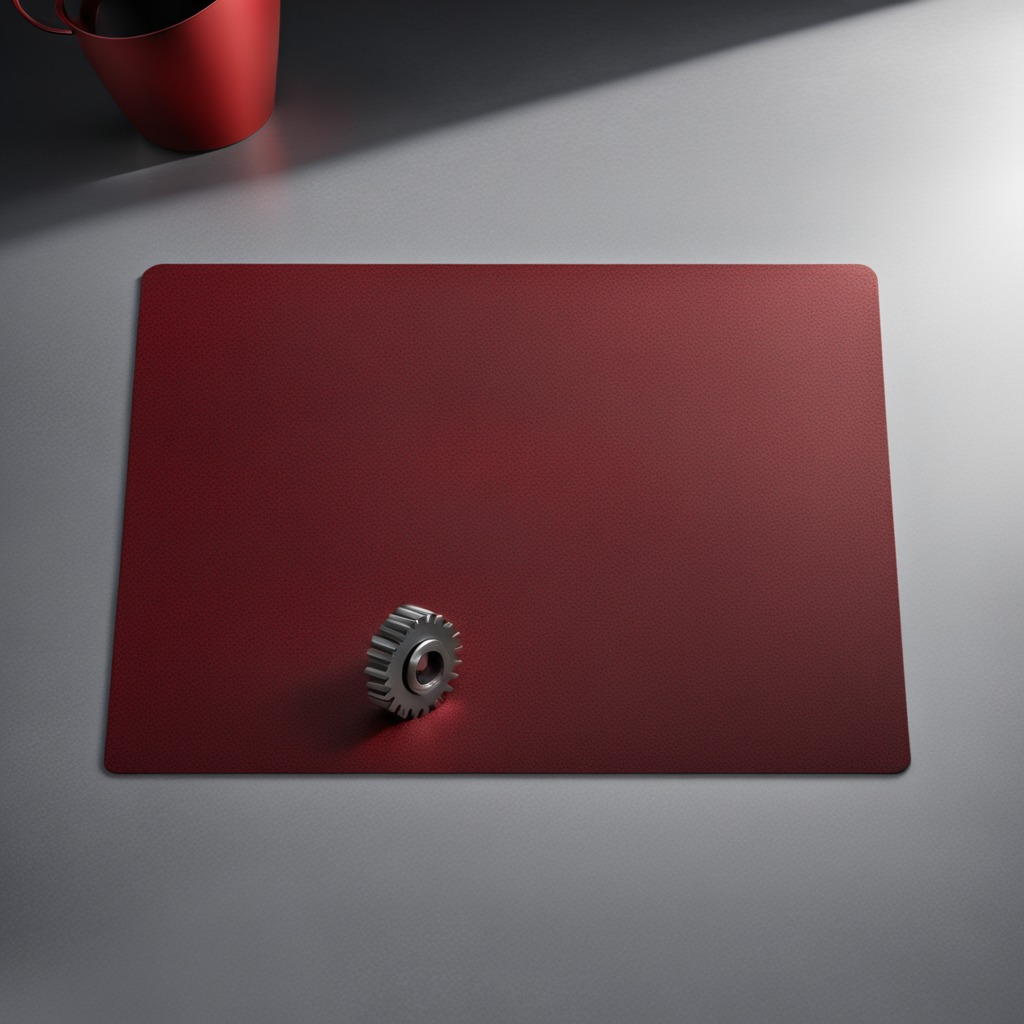
A steel gear with teeth is lying on the granite tabletop.